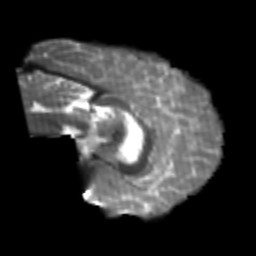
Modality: T2w
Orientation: sagittal
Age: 24
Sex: male
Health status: healthy
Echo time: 0.074 s